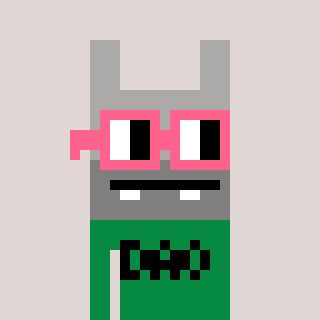
a pixel art character with square pink glasses, a rabbit-shaped head and a green-colored body on a warm background